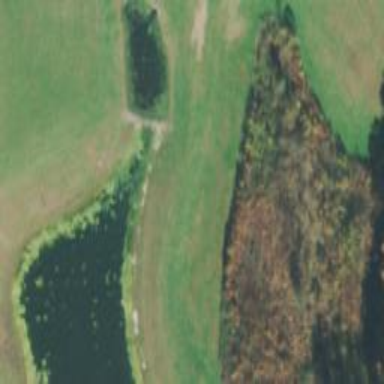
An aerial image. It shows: Pond with natural water.